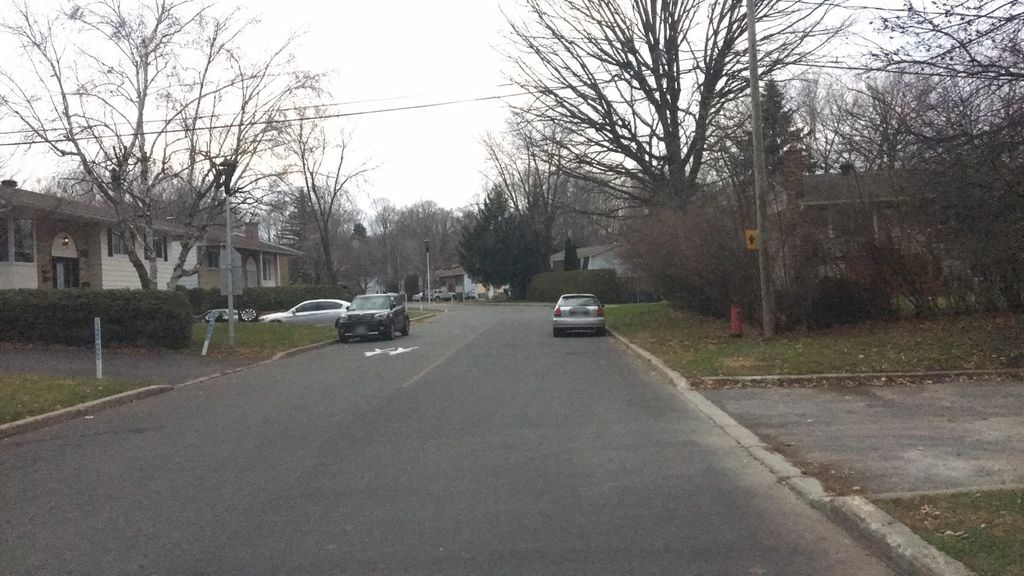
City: montreal